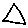
Label: triangle